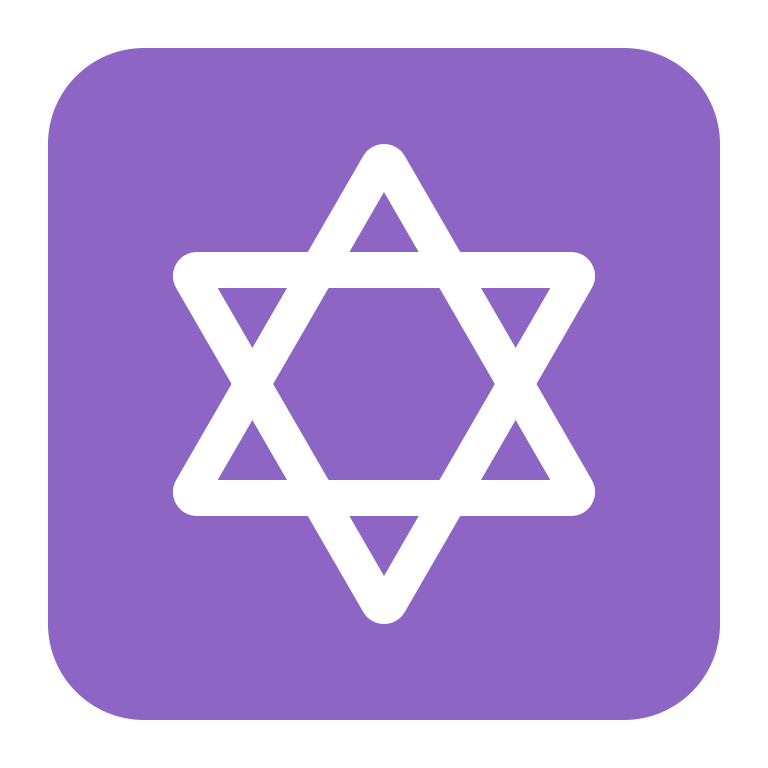
star of david flat